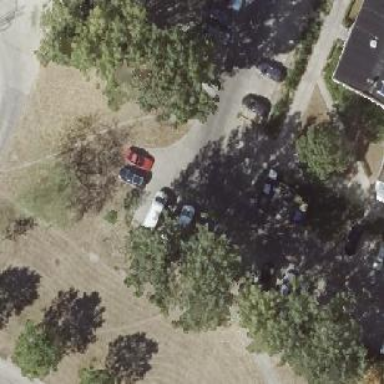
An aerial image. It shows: Street side parking area.